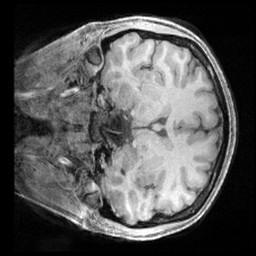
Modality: T1w
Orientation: coronal
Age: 39
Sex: female
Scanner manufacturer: siemens
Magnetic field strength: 3 T
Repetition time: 2.4 s
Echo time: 0.00241 s